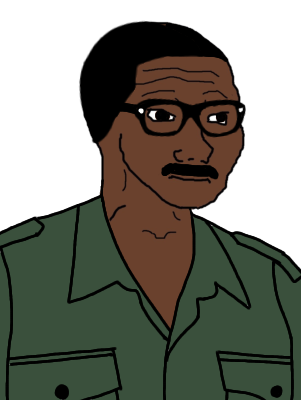
Label: 5_Blackjak